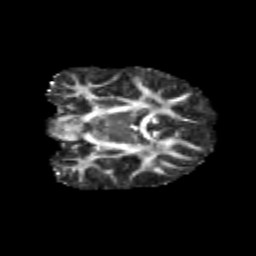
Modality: FA
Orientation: coronal
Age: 10
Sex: male
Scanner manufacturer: siemens
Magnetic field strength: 3 T
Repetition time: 3.8 s
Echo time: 0.07 s